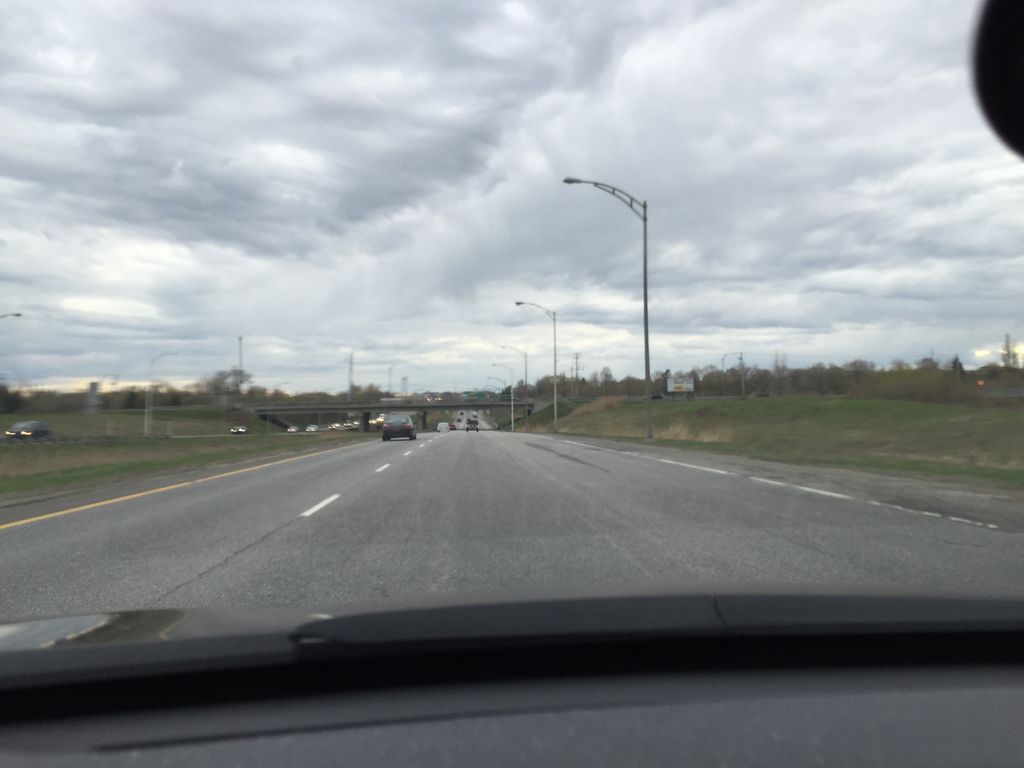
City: quebec_city